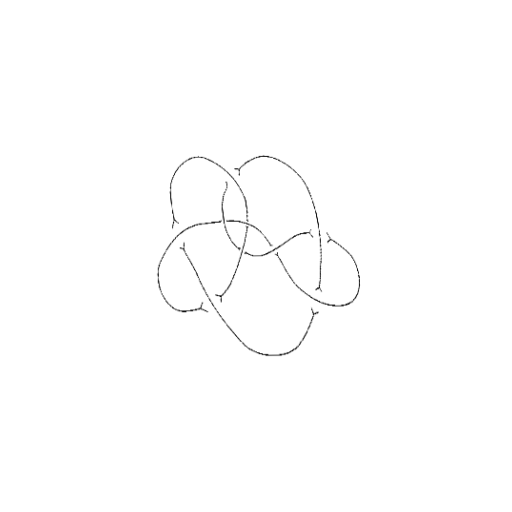
Crossing number: 9